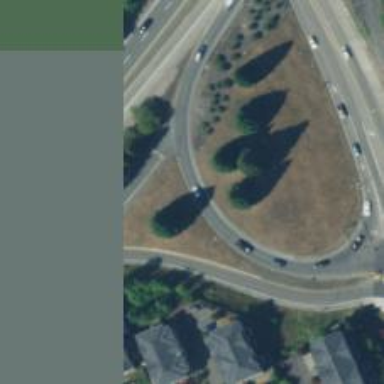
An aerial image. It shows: Trunk link highway with onramp junction.